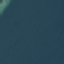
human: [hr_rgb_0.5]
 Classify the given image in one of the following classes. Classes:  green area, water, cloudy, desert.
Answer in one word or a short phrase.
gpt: water